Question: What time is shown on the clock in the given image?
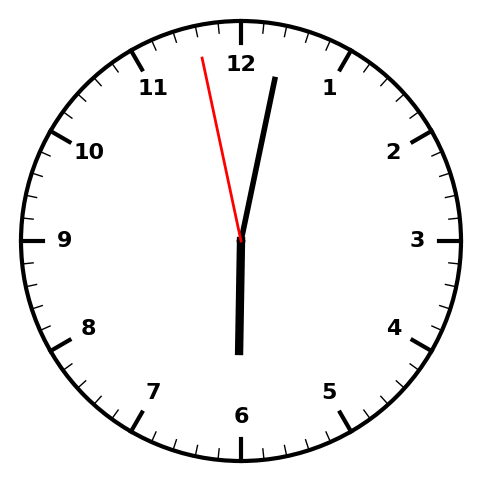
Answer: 06:01:58